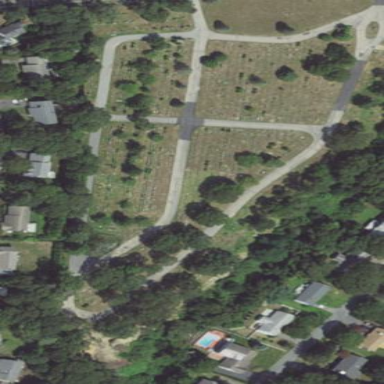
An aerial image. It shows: Cemetery.